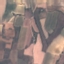
Land use / land cover class: PermanentCrop